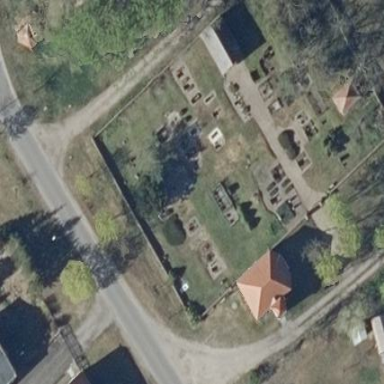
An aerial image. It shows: Wall surrounding graveyard.